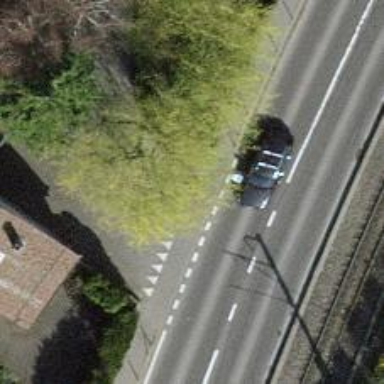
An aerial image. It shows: Unmarked crossing on the road.